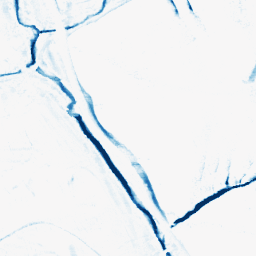
Category: morphological
Decomposition family: morphological_rect
Decomposition parameters: operation: closing
width: 10
height: 5
Upsampling method: sinc_hamming
Upsampling parameters: scale: 8
kernel_size: 16
Upsampling scale: 8